Question: Short of inserting a try/catch block in each worker thread method, is there a way to deal with unhandled, non-ui thread, exceptions in Windows Forms?
'Thread.GetDomain().UnhandledException' works great for catching the error, but by then it's too late to do anything about it (besides log it). After control passes out of your 'UnhandledException' handler the application will terminate. The best you can hope for is a generic Windows error that looks this:

All my research indicates that you insert a try/catch block in the worker thread method, but I wanted to put this out there in case anyone had a different take.
Thanks.
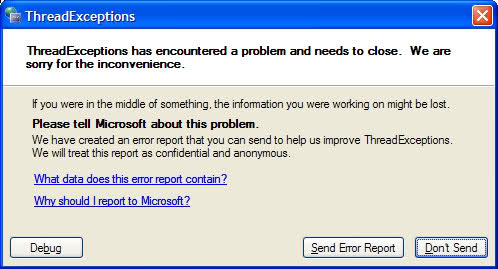
Answer: If you want to do something about the error before it hits UnhandledException, then you need a try/catch in the thread method.
You should at least handle exceptions like FileNotFoundException here, where you can do something intelligent about it. If all else fails, you can use UnhandledException to cleanly handle anything you didn't expect (which, hopefully, is nothing).